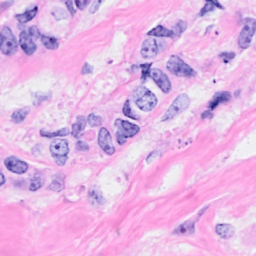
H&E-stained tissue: Breast